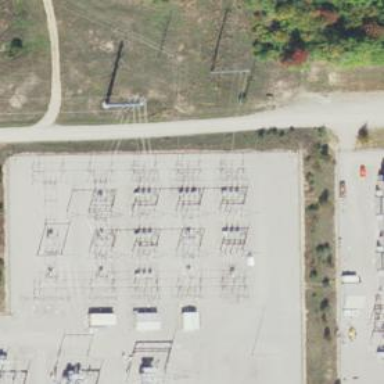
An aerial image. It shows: Switch for power supply.